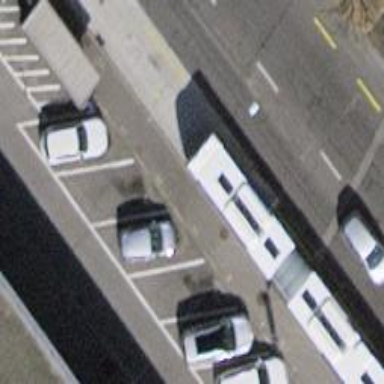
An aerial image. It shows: Bus stop with shelter. It is platform for public transport.